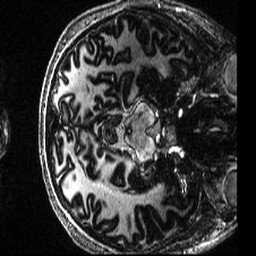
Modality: T1w
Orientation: axial
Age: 34
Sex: male
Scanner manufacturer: siemens
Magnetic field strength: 7 T
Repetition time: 4.3 s
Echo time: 0.00227 s